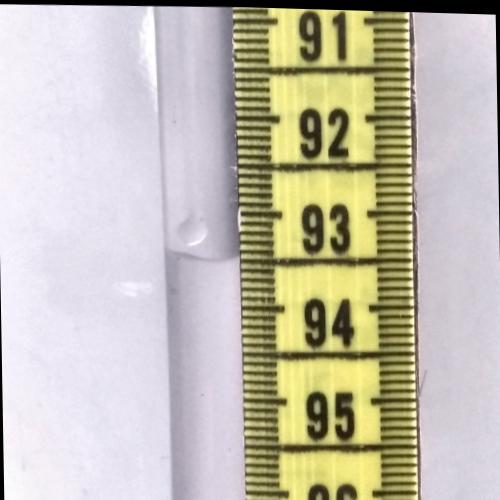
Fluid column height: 93.5 cm